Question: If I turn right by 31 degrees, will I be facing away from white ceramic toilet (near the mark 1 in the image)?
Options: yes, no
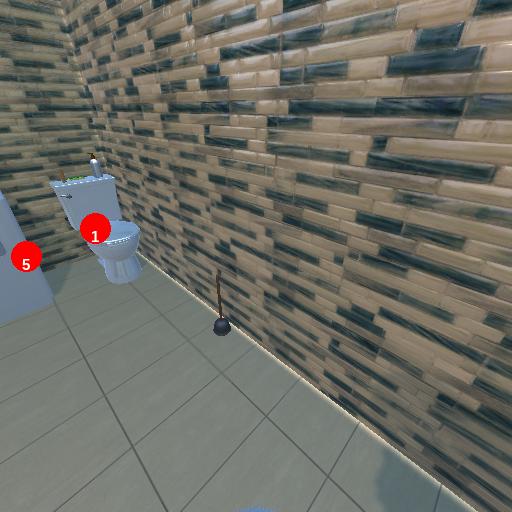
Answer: yes